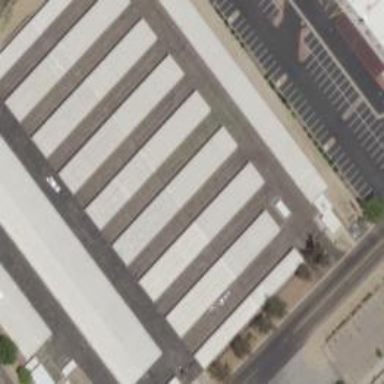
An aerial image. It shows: Building housing storage rental shop.